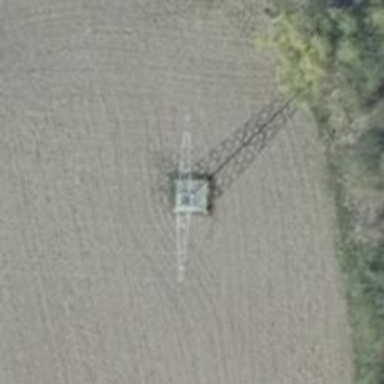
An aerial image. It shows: Power tower.